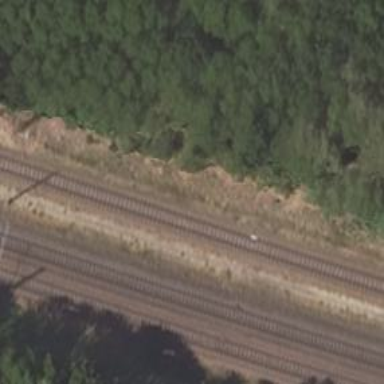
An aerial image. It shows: Railway track.